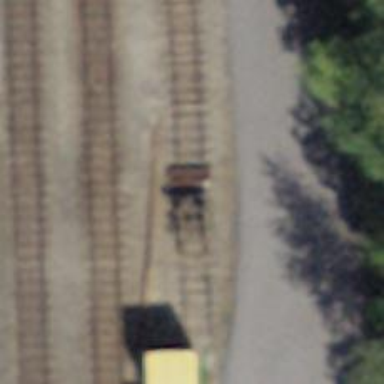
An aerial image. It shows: Railway buffer stop.